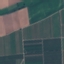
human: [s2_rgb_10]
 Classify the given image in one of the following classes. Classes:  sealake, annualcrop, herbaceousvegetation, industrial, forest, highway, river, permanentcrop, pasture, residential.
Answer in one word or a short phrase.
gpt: PermanentCrop